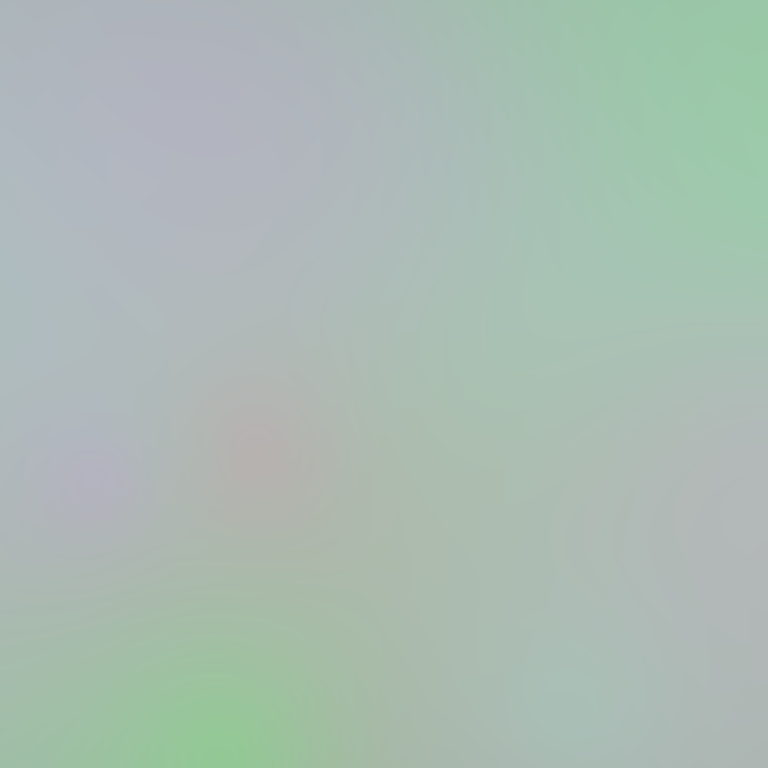
Abstract light effect, smooth blend from soft gray to gentle green, calm atmosphere, diffuse glow, no room, no furniture, no objects.